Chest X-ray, AP view. Patient: 65 years old, sex F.
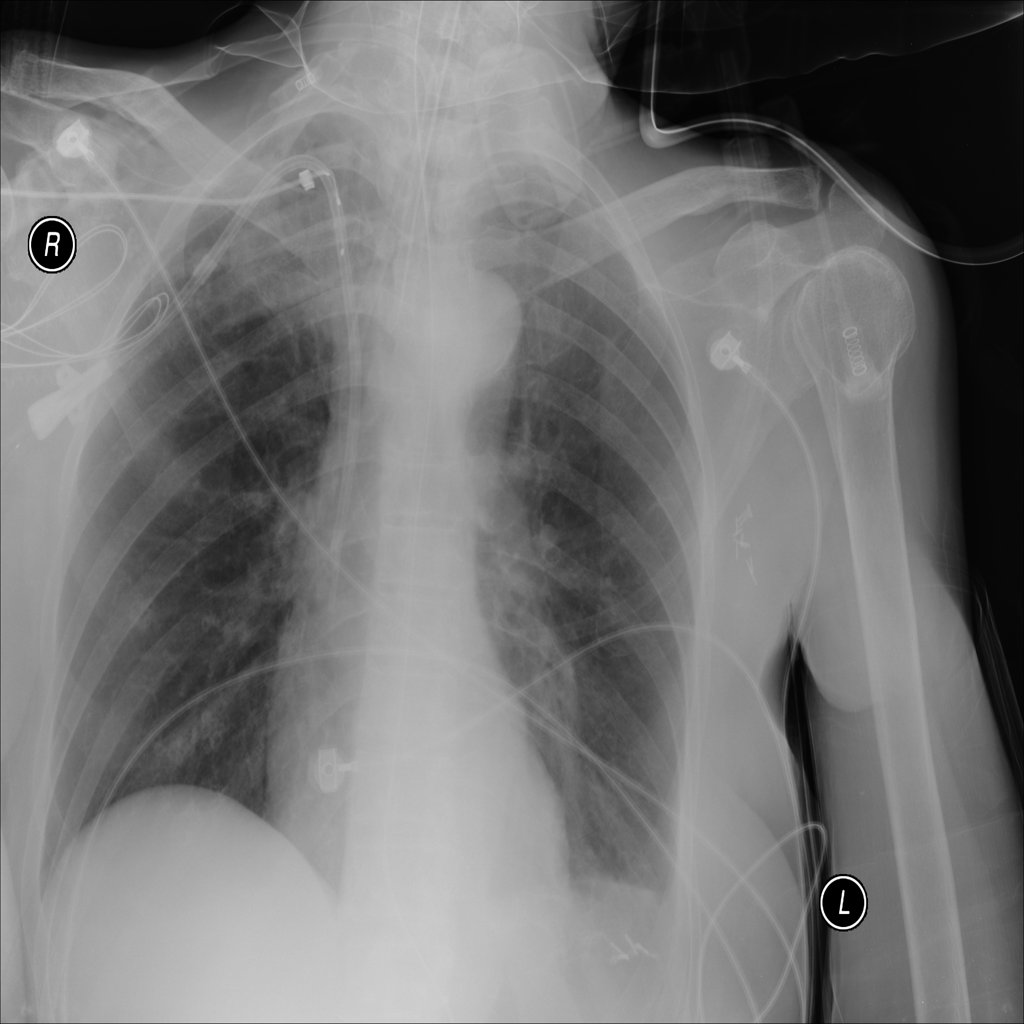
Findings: No Finding